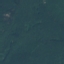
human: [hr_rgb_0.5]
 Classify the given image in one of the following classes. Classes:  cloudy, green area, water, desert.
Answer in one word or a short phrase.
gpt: green area